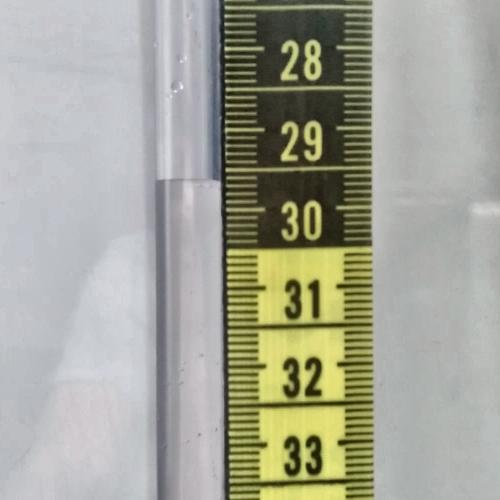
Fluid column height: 29.7 cm